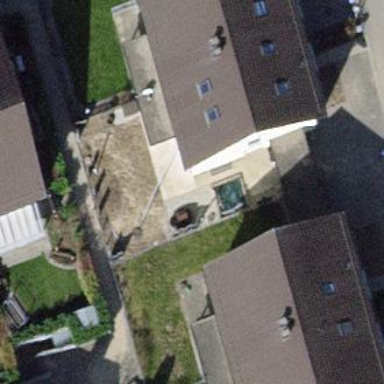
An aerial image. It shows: Semi-detached house with gabled roof.